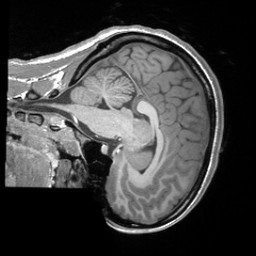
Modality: T1w
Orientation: sagittal